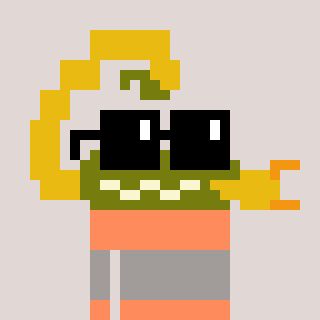
a pixel art character with square black sunglasses, a scorpion-shaped head and a peachy-colored body on a warm background